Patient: sex F, age 86
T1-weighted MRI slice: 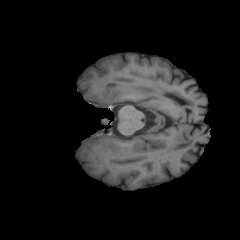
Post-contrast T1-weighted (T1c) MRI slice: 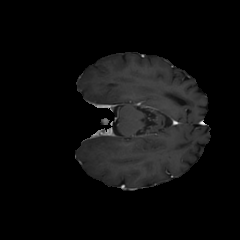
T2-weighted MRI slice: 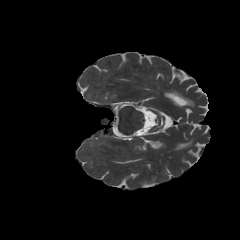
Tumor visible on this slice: no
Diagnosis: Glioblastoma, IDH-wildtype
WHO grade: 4